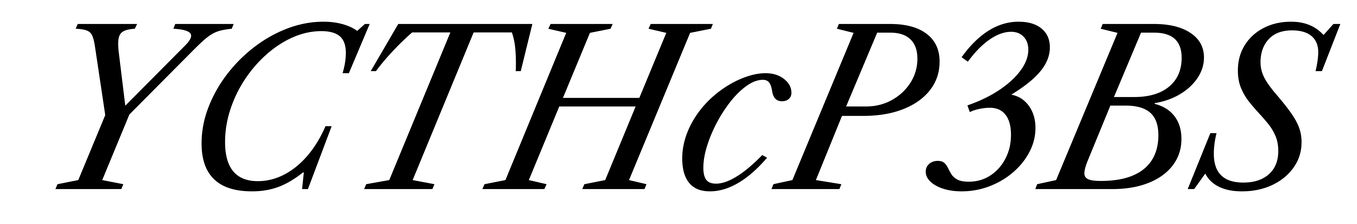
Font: LibreCaslonText-Italic_Italic